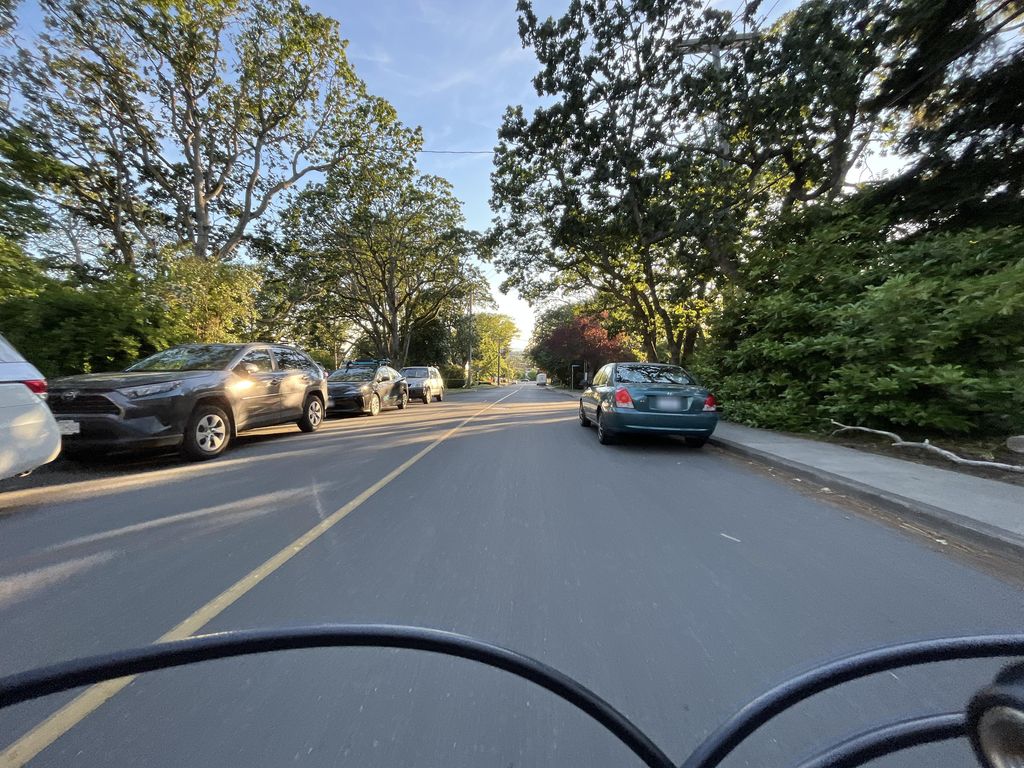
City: victoria